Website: apple-inc
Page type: customer-info-address
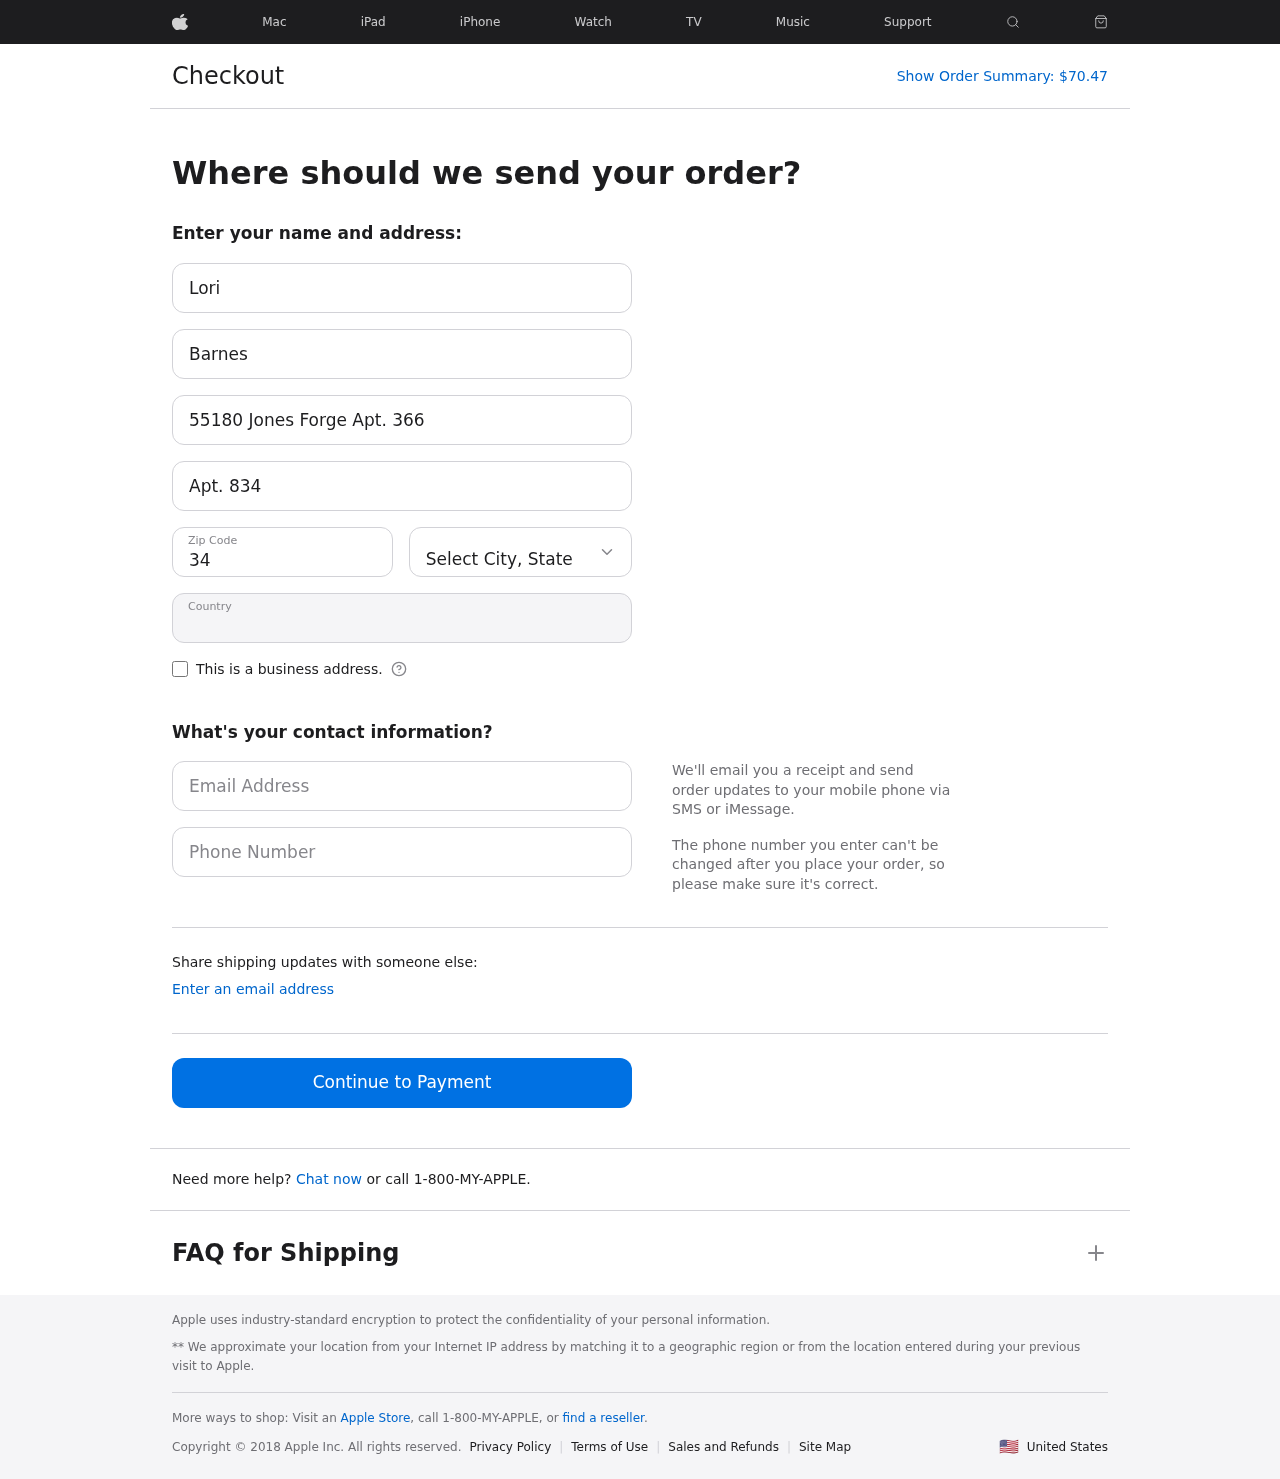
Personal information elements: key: PII_CITY_STATE
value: Mcfarlandland, MN
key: PII_COUNTRY
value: United States
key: PII_EMAIL
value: loribarnes@yahoo.com
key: PII_FIRSTNAME
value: Lori
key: PII_LASTNAME
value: Barnes
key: PII_PHONE
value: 3804600813
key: PII_POSTCODE
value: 34782
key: PII_STREET
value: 55180 Jones Forge Apt. 366
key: PII_STREET2
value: Apt. 834
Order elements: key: ORDER_TOTAL
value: $70.47